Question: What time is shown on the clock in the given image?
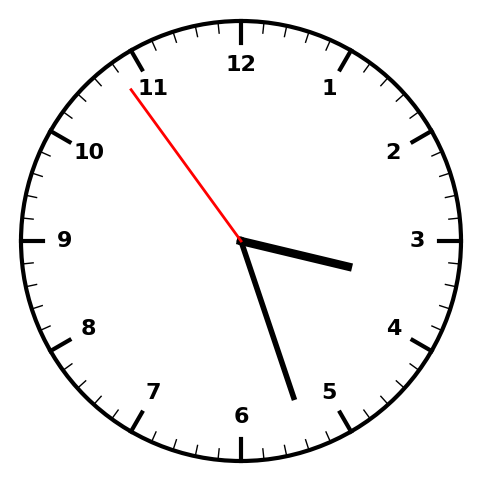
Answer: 03:26:54